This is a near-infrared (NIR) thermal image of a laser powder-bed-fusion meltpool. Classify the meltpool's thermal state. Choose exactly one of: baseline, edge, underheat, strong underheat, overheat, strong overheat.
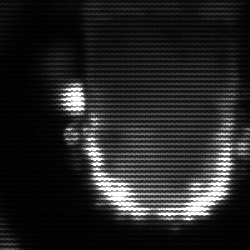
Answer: baseline